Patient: sex F, age 68
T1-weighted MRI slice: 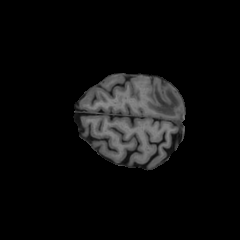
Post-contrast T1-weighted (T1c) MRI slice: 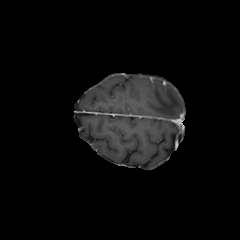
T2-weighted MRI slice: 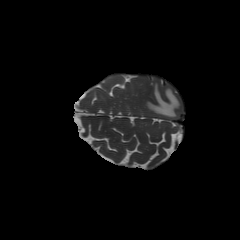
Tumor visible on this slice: yes
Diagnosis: Glioblastoma, IDH-wildtype
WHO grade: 4